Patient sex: F
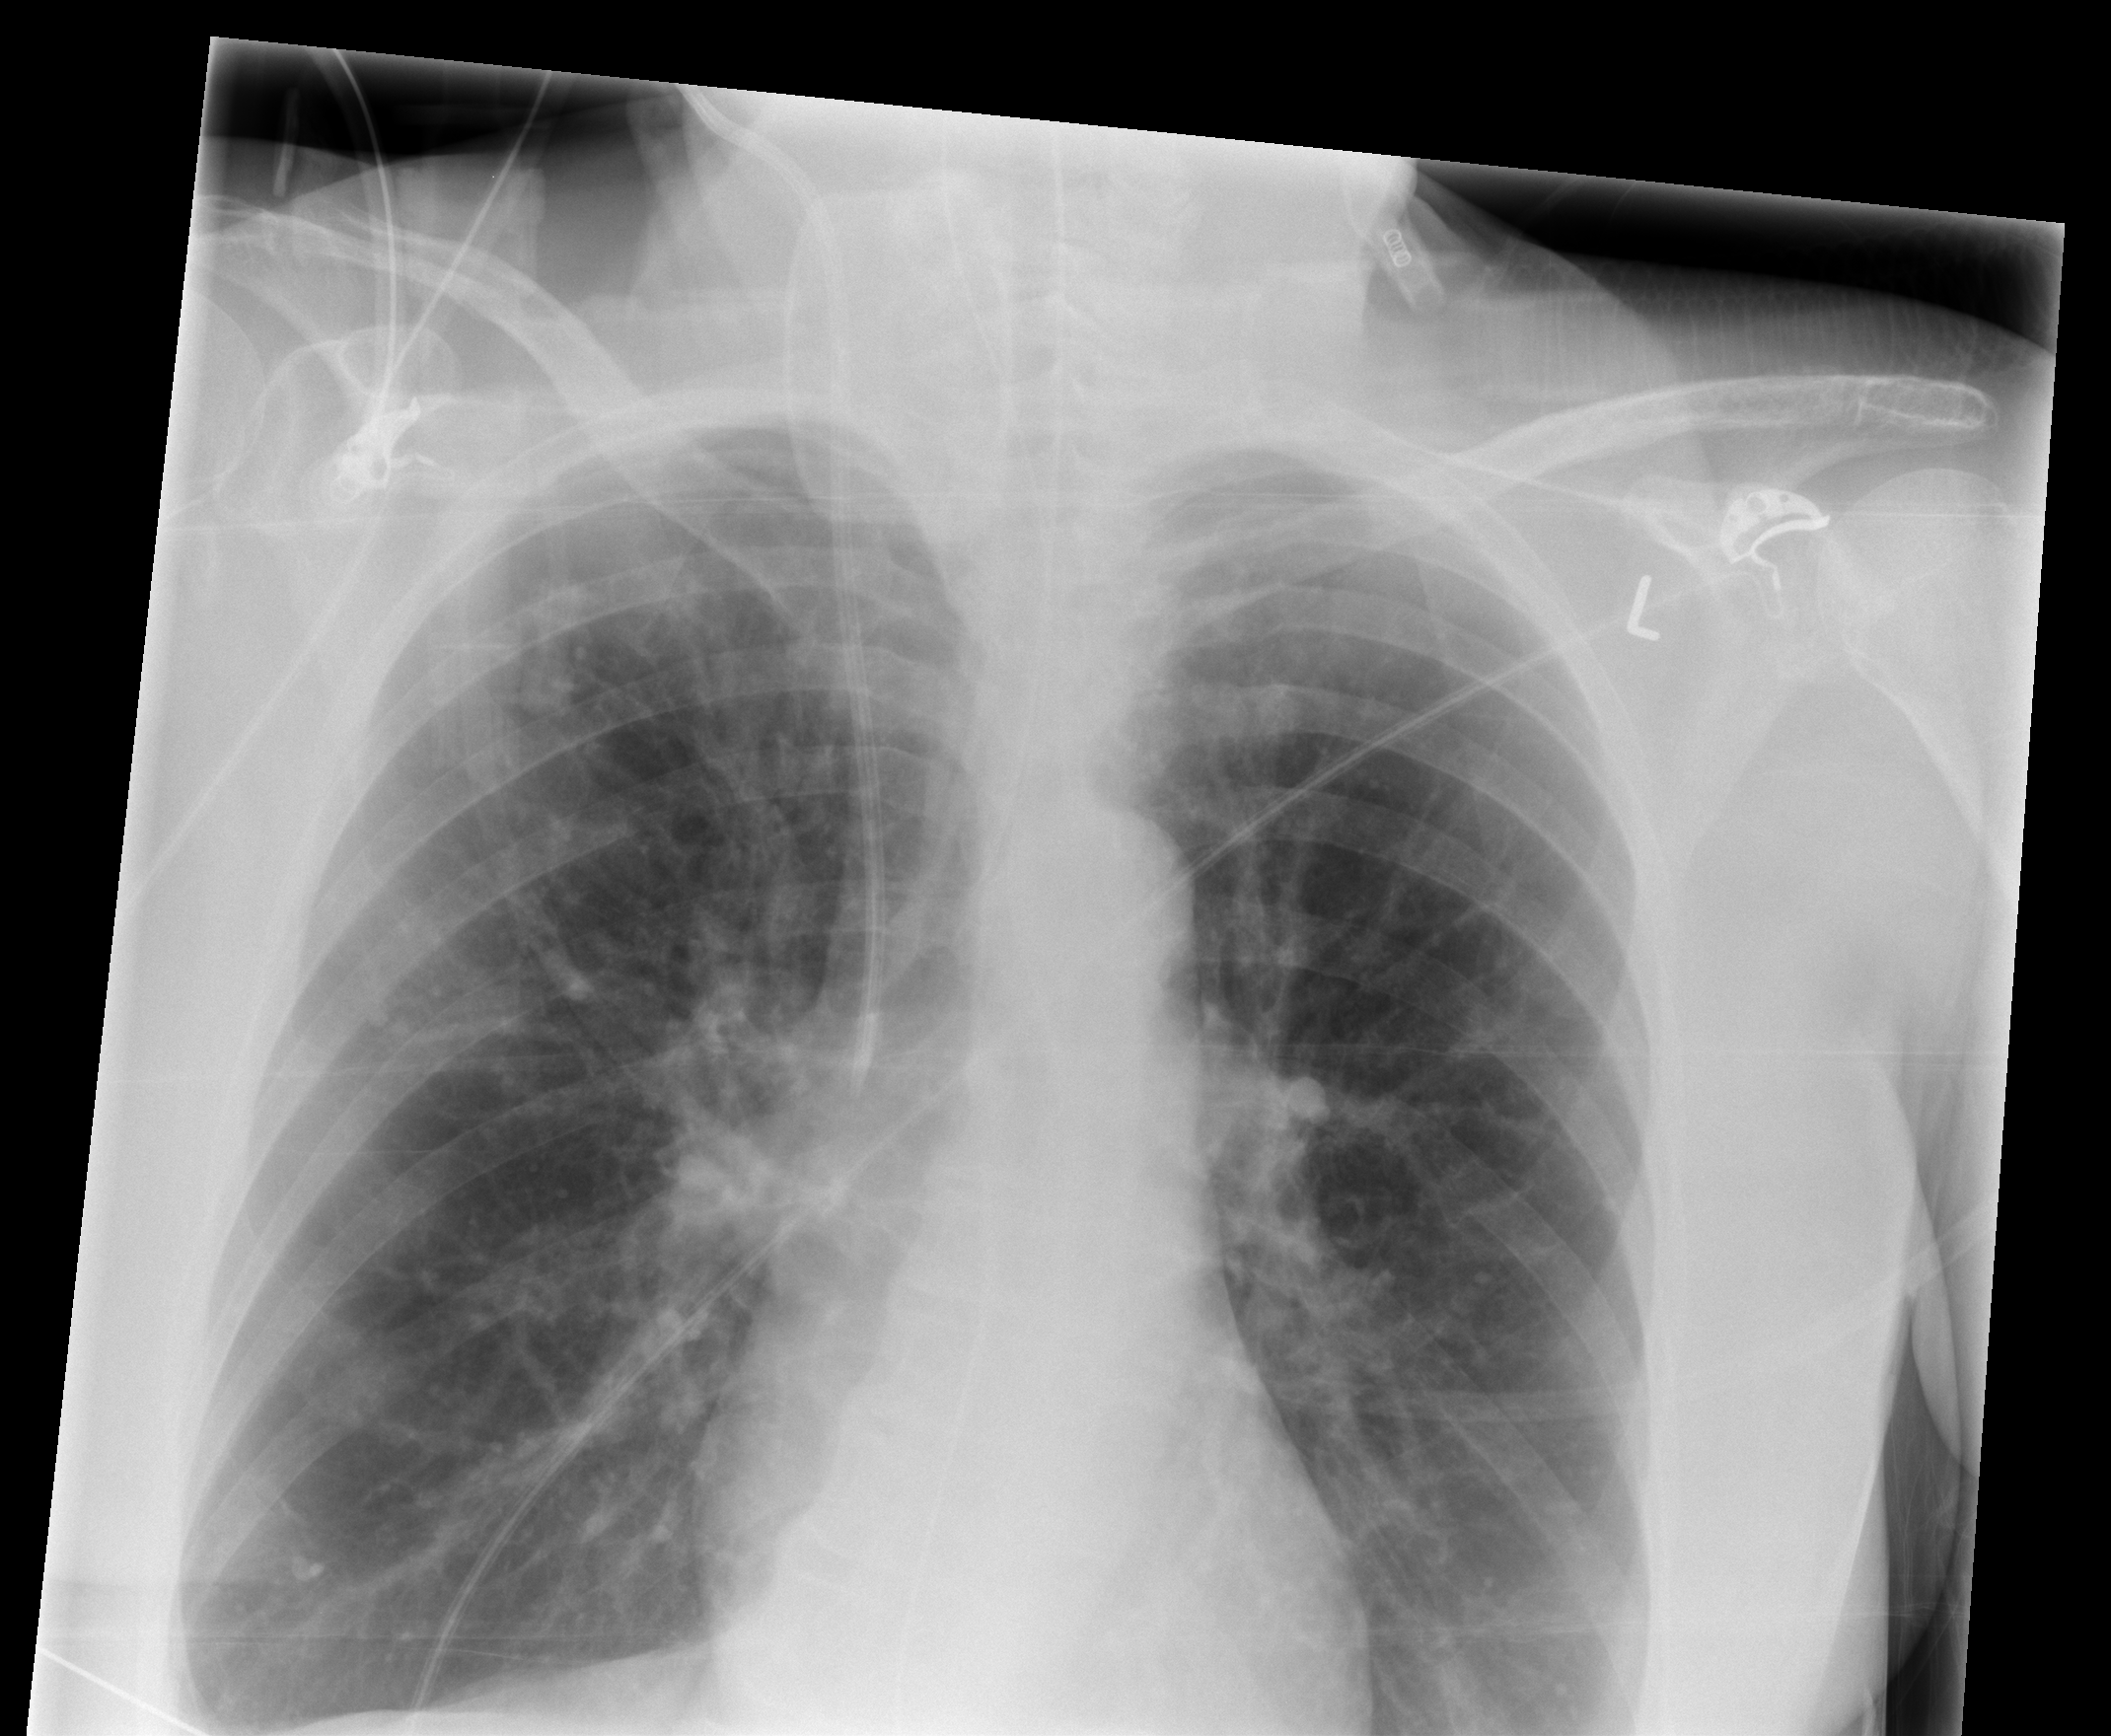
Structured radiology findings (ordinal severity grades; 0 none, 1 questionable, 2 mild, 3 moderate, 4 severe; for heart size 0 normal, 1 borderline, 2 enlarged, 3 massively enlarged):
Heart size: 0
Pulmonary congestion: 0
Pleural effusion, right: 1
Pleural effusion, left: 2
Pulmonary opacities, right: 0
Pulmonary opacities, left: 0
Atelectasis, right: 0
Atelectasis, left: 0